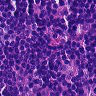
Metastatic tissue present: no